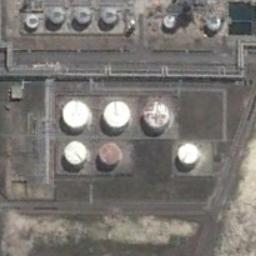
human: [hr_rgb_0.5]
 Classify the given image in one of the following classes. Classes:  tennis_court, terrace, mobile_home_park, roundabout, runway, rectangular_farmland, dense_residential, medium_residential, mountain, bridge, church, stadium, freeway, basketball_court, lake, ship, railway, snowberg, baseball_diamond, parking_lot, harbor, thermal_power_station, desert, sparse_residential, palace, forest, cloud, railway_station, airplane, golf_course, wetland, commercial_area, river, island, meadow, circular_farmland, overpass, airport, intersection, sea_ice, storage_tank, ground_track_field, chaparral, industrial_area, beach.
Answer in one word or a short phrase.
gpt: storage_tank